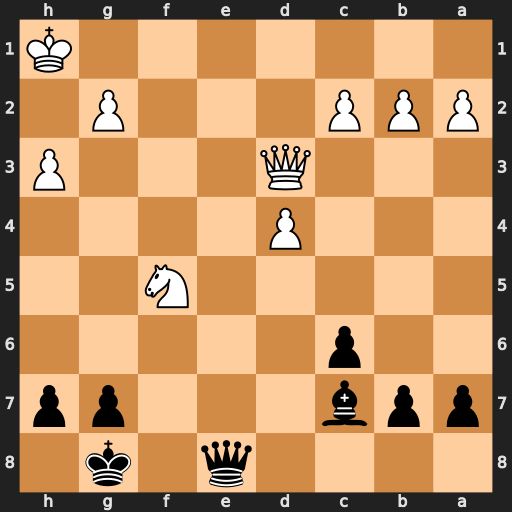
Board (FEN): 4q1k1/ppb3pp/2p5/5N2/3P4/3Q3P/PPP3P1/7K
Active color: b
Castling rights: -
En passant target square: -
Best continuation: Qe1+ Qf1 Qxf1#